Aerial crown-view tile of a tropical tree (Barro Colorado Island, Panama), acquired 20250512:
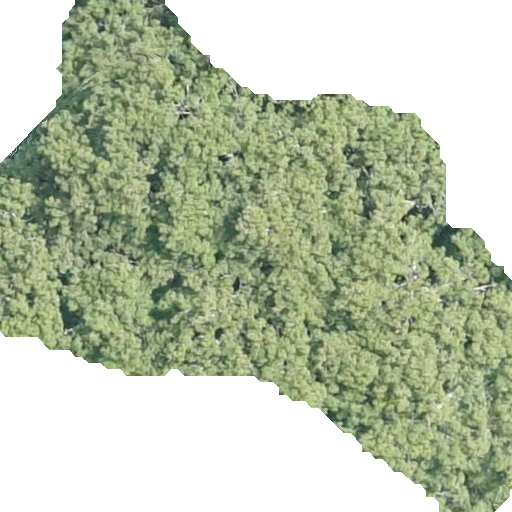
Species: Handroanthus guayacan
GBIF accepted scientific name: Handroanthus guayacan
Crown area: 263.16 m²